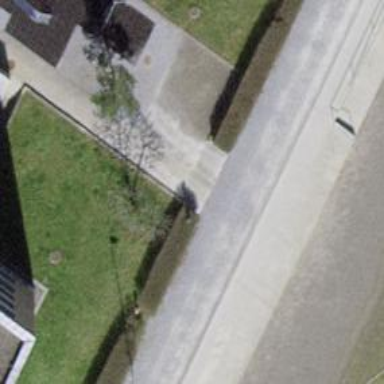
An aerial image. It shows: Footway surfaced with paving stones.